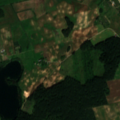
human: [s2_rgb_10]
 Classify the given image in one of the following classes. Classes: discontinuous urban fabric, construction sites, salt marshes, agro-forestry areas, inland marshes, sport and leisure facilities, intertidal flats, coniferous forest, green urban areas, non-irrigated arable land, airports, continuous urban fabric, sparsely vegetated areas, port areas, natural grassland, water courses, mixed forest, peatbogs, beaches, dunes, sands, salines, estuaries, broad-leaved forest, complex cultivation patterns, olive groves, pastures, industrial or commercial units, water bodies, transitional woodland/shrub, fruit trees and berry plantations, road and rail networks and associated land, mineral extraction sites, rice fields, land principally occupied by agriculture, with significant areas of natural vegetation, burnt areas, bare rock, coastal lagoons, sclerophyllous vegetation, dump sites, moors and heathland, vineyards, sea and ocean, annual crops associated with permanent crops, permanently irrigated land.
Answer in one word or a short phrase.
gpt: non-irrigated arable land, pastures, complex cultivation patterns, coniferous forest